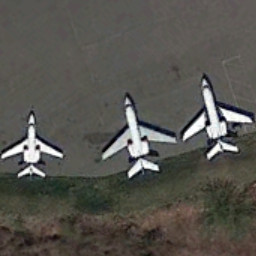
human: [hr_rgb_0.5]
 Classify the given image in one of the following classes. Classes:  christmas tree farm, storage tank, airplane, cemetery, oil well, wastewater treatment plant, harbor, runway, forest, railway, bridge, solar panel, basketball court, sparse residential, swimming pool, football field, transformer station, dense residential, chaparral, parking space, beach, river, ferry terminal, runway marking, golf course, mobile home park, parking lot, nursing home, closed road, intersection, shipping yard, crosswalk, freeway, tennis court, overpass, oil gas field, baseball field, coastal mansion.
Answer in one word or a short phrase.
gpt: airplane